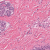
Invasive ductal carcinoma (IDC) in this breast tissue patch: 0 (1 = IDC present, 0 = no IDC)